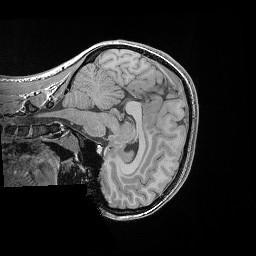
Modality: T1w
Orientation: sagittal
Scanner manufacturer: siemens
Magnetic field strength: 3 T
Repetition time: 0.02 s
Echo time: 0.00492 s